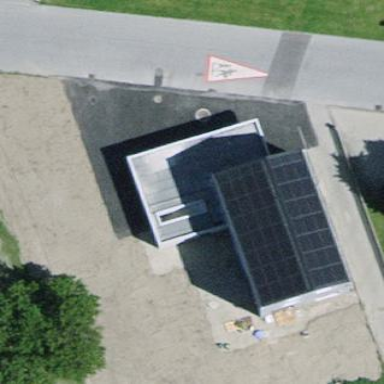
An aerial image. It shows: Building with flat roof.